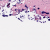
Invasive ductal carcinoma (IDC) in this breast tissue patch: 0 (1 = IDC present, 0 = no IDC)